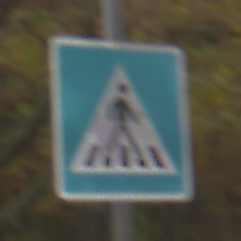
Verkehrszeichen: FussgaengerueberwegLinks
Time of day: Midday
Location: Outdoor (Nature)
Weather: Overcast
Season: Autumn
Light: Natural